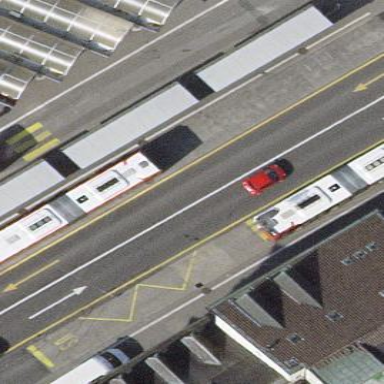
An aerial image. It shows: Footway with asphalt surface leading to public transport platform with shelter.